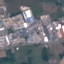
Land use / land cover: Industrial